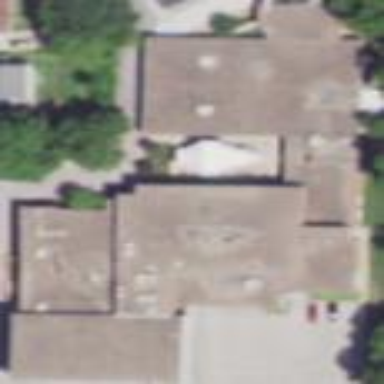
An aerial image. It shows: School building.